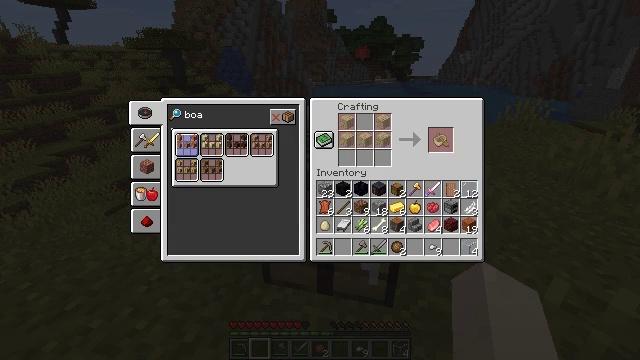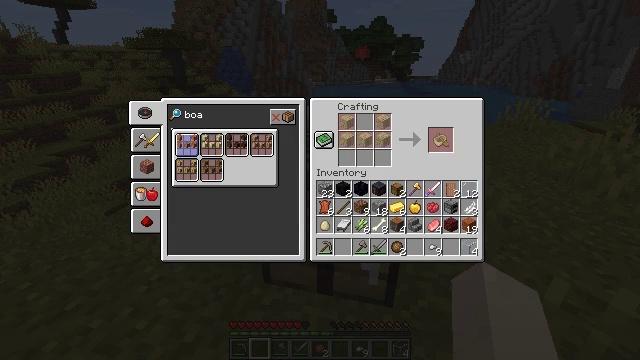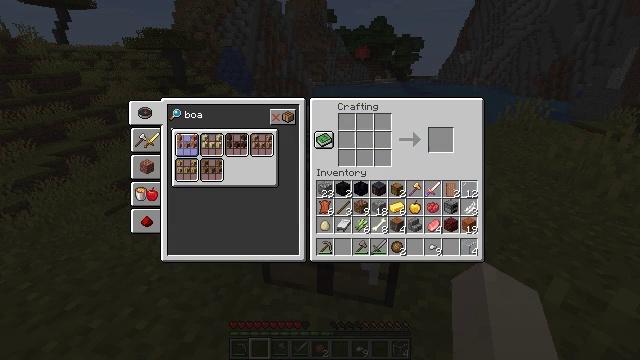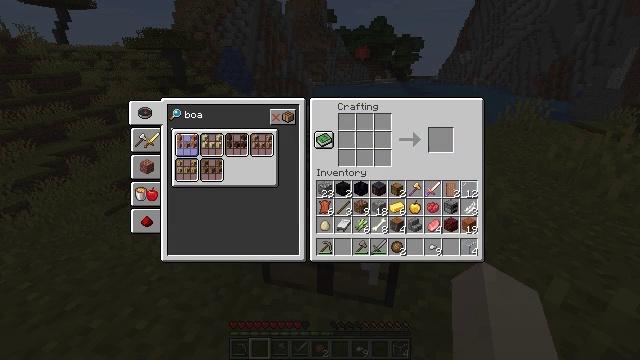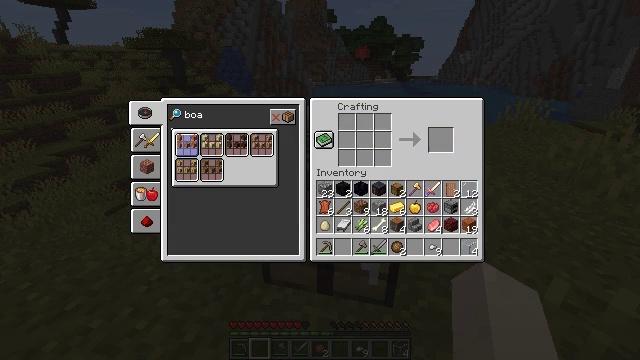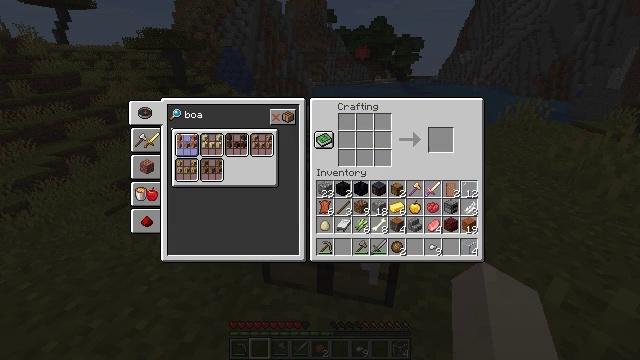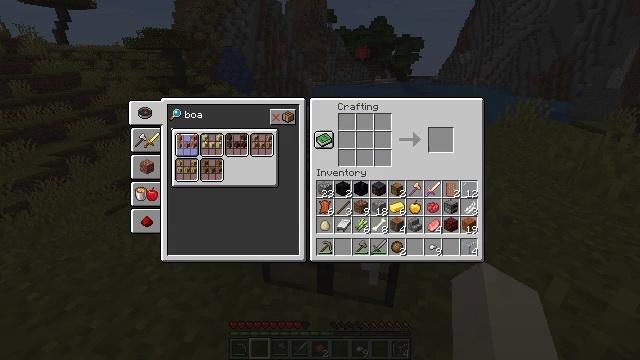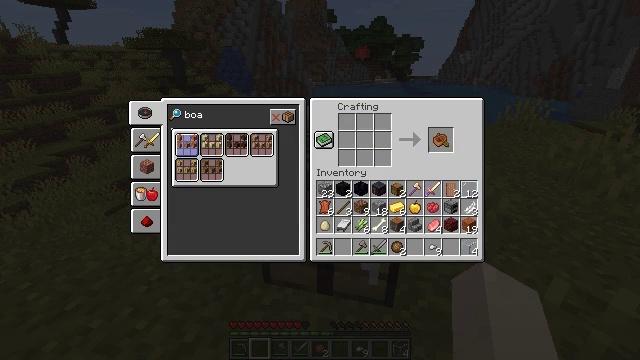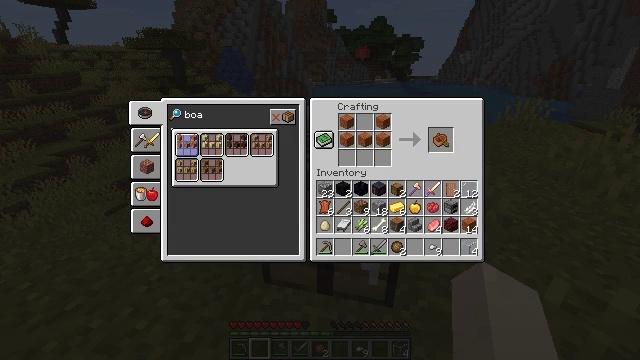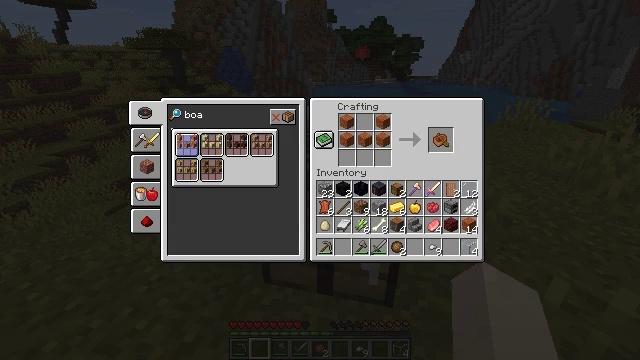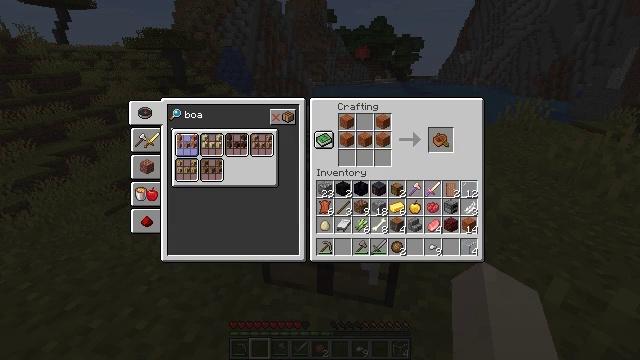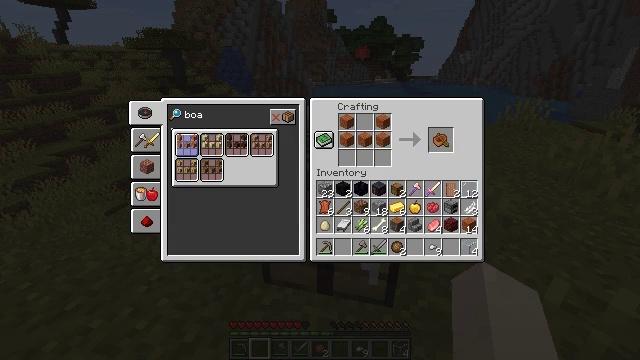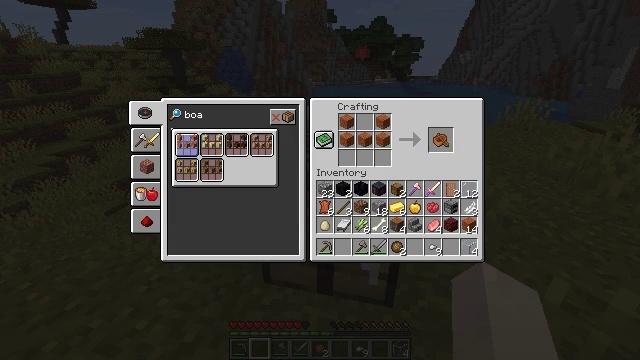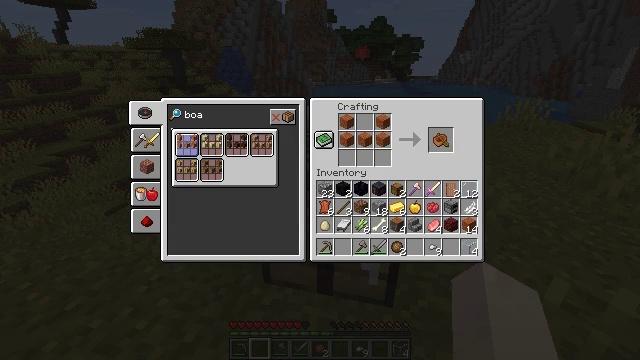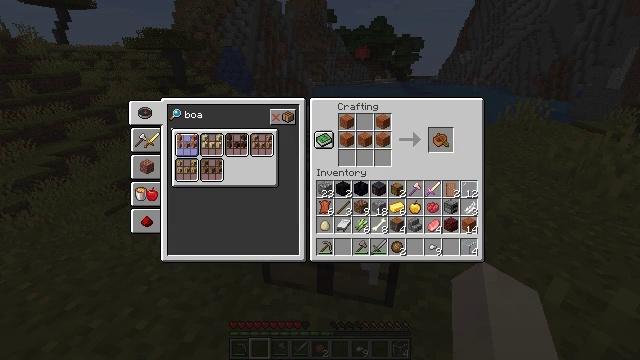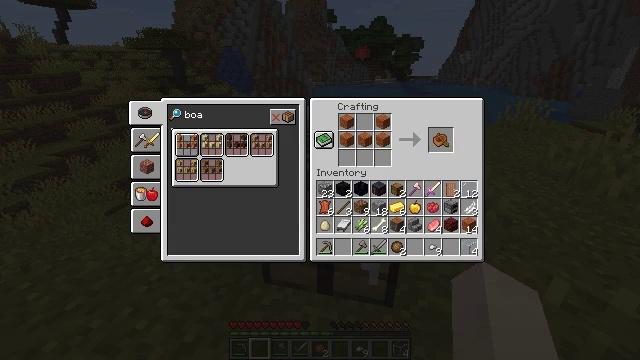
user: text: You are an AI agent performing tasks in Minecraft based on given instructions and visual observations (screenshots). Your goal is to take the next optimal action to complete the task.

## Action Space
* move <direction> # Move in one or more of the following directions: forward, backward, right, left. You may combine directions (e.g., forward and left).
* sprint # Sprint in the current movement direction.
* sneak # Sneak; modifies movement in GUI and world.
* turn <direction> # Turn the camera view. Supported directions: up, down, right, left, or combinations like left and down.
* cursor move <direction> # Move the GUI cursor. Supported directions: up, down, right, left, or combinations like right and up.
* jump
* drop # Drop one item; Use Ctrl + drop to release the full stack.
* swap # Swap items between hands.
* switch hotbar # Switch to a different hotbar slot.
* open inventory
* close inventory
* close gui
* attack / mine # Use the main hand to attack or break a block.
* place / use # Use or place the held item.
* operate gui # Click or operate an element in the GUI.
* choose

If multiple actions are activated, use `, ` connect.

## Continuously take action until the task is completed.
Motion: motion action
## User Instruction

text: Use planks from acacia wood to craft a acacia boat.
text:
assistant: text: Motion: no_op
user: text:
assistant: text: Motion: operate gui
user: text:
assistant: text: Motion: operate gui
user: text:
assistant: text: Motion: no_op
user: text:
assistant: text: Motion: no_op
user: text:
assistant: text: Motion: no_op
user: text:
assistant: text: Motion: no_op
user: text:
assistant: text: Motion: no_op
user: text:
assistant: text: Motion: no_op
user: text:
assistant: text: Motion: no_op
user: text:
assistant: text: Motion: no_op
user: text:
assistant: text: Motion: no_op
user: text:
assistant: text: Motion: no_op
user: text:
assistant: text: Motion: no_op
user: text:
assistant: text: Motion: no_op
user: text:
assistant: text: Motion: cursor move right
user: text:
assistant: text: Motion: cursor move right
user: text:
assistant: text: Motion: cursor move right
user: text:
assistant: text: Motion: cursor move right
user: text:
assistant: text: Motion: cursor move right
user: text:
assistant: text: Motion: cursor move right
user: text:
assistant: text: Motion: cursor move right
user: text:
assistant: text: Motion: cursor move right
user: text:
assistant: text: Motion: cursor move right
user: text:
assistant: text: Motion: no_op
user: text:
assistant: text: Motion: no_op
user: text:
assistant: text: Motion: operate gui
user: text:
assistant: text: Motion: operate gui
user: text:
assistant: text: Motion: operate gui
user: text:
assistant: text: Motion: no_op